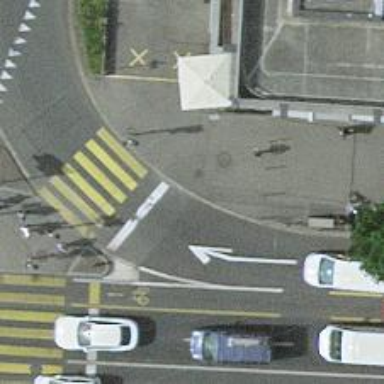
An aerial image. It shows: Kerb barrier.